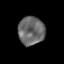
Tissue: prostate
Cell type: Epithelial cells
Senescence score: 0.3086
Nuclear area (px): 732
Mean DAPI intensity: 105.361